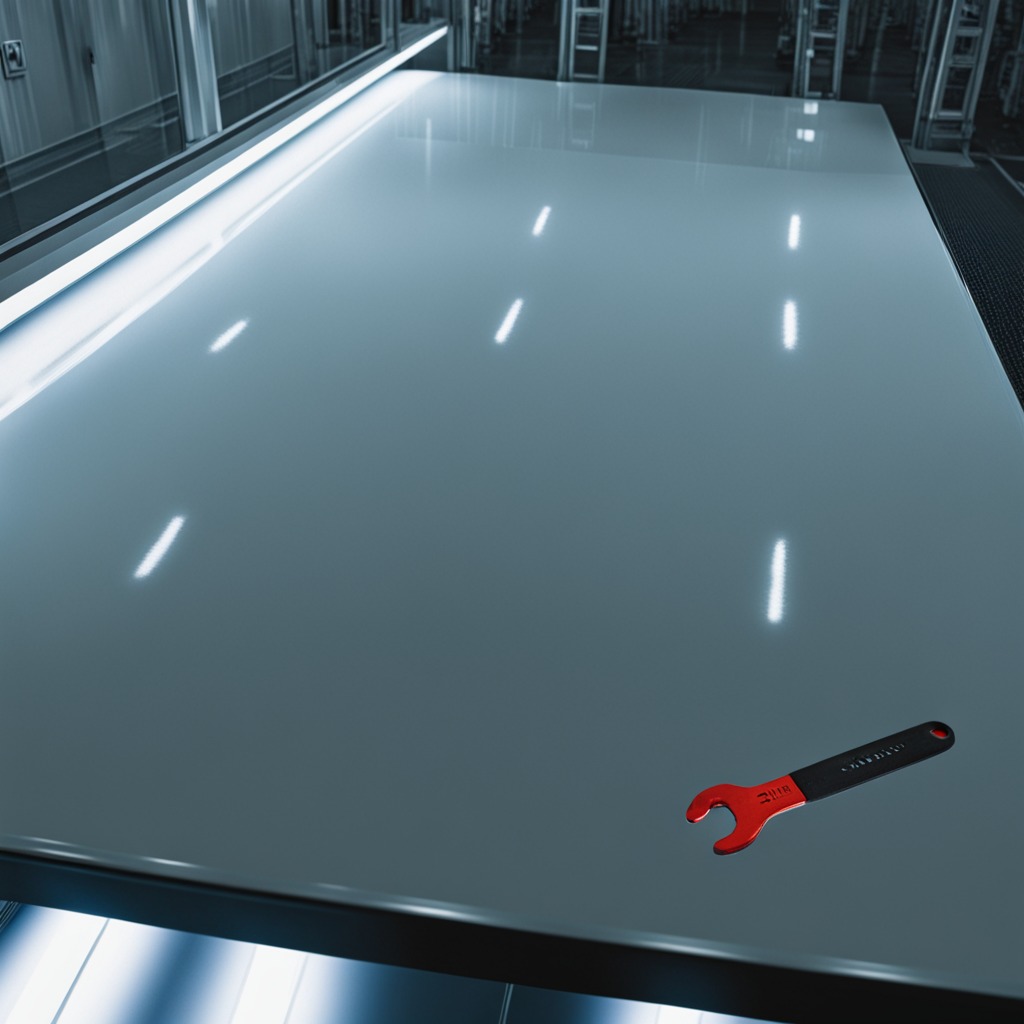
A wrench is lying on the table in the ship maintenance bay.